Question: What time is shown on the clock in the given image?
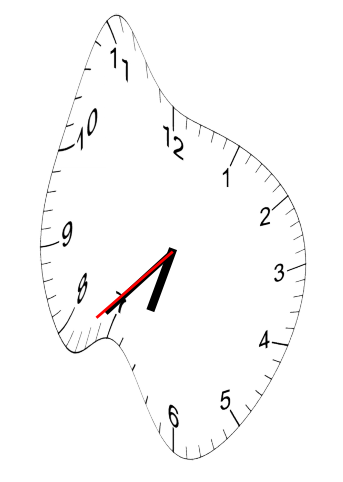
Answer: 06:37:38